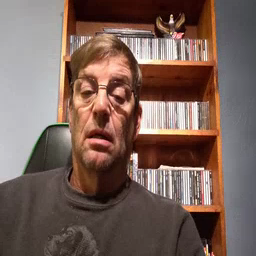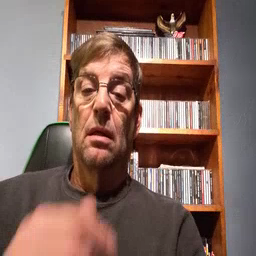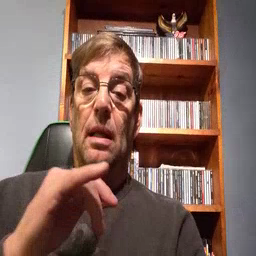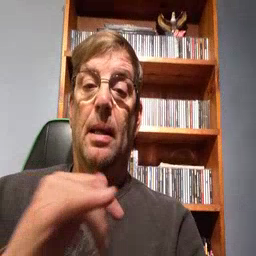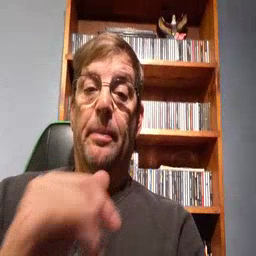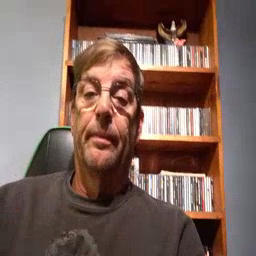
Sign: same